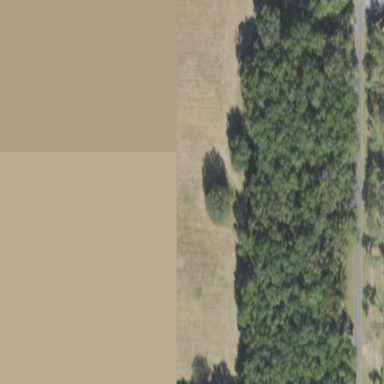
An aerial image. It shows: Mixed woodland area with various types of leaves.